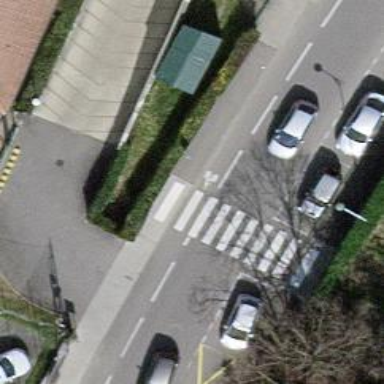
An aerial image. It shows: Uncontrolled zebra crossing on the road.